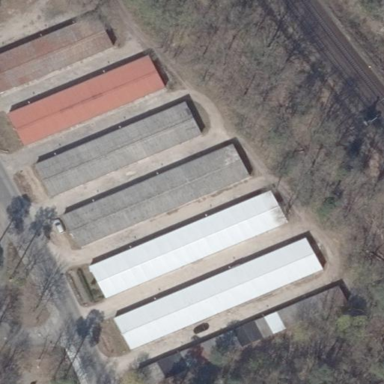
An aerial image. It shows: Group of garages.